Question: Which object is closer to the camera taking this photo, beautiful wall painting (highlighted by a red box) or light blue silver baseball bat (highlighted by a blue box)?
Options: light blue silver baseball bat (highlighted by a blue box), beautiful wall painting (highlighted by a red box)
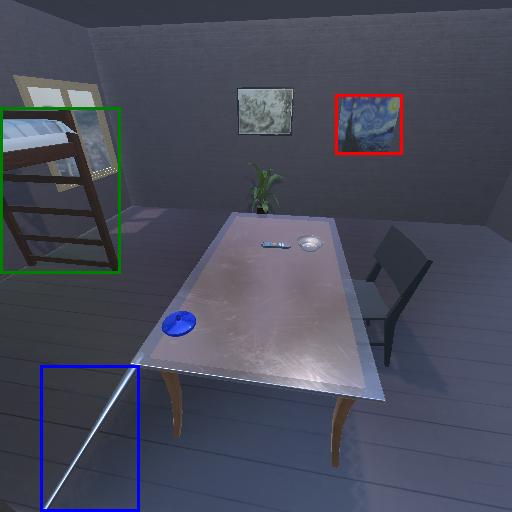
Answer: light blue silver baseball bat (highlighted by a blue box)